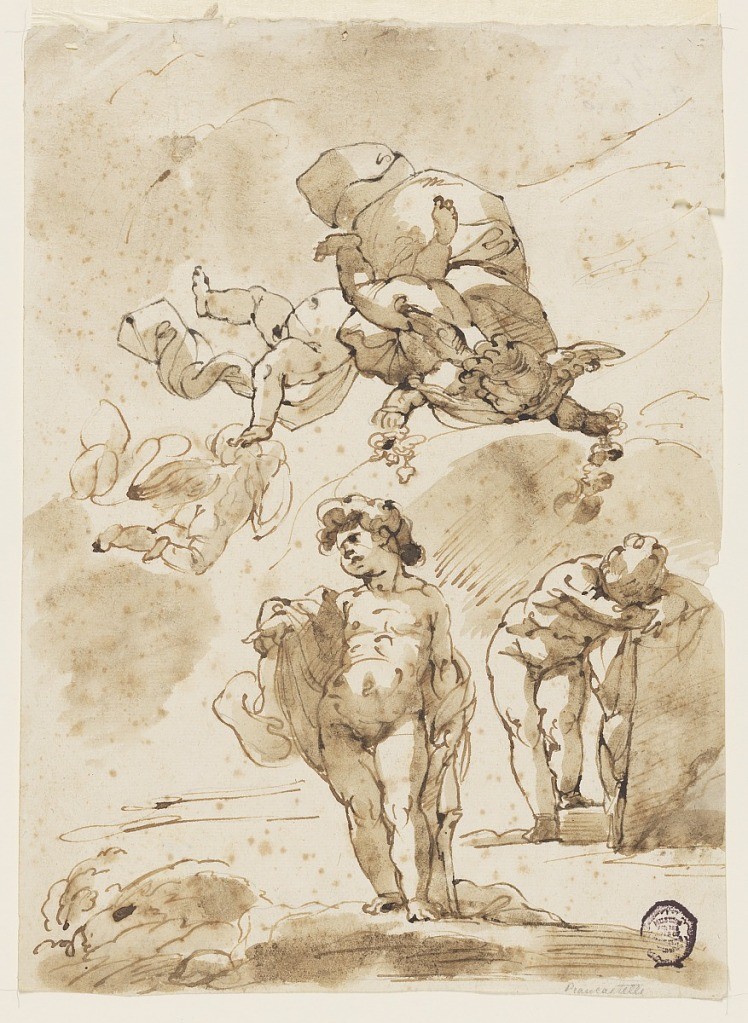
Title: Landscape
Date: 1600–1630
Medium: Black chalk, pen and ink on paper
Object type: Drawing
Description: Unfinished foreground. A seated old man and another seated figure are shown, likely representing either the temptation of St. Anthony or Anthony visiting St. Paul the Hermit. Mountainous wooded country with a stately villa in the right middle plane.